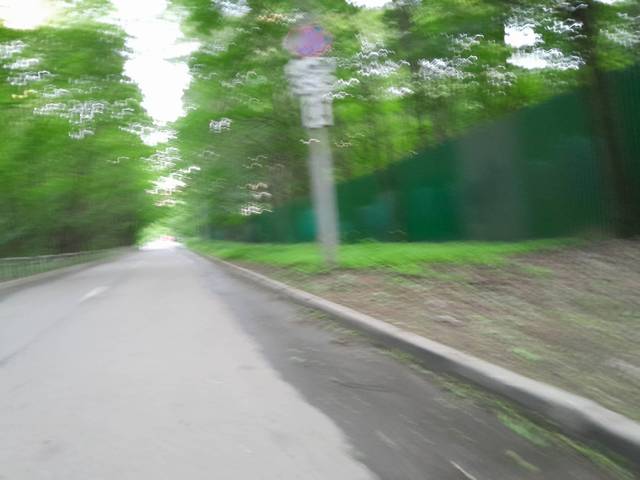
Region: Russia
Coordinates: 55.809, 37.667